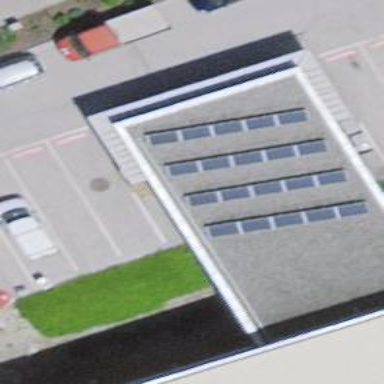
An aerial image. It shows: Hardware shop.